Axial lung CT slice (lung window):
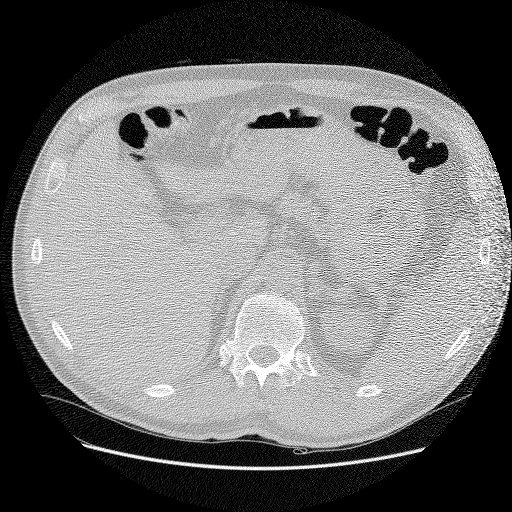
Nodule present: no